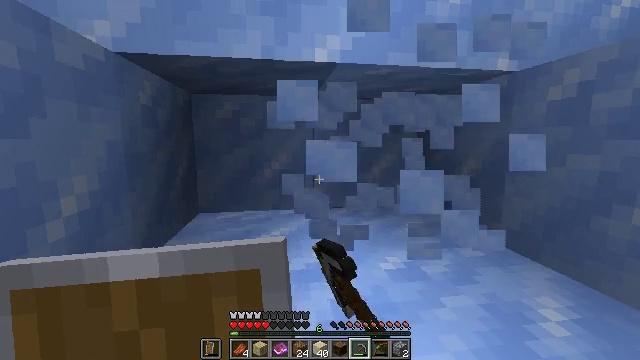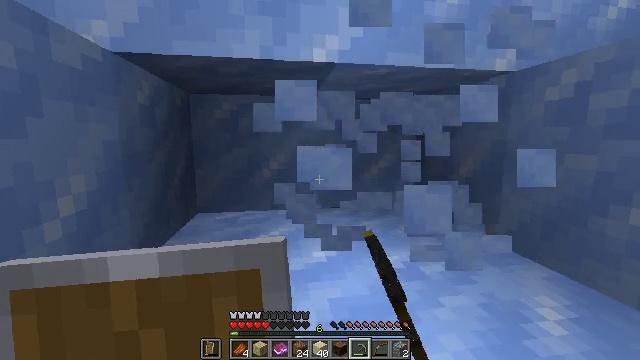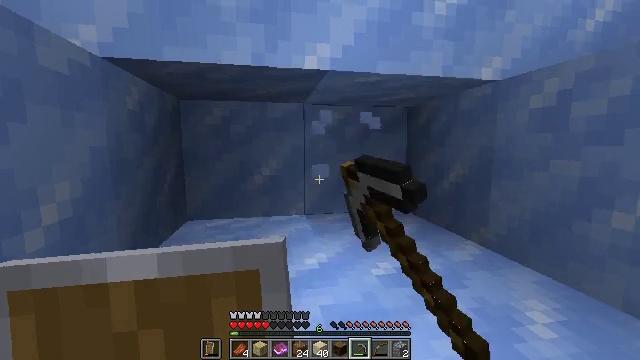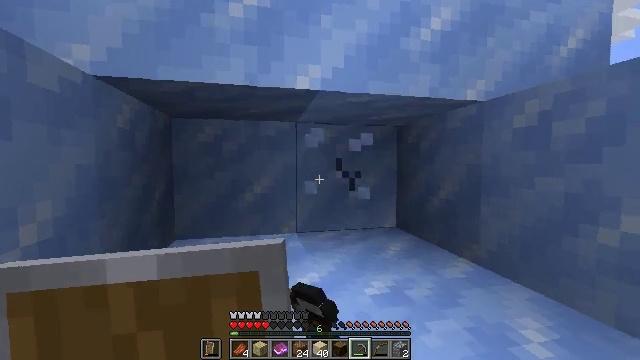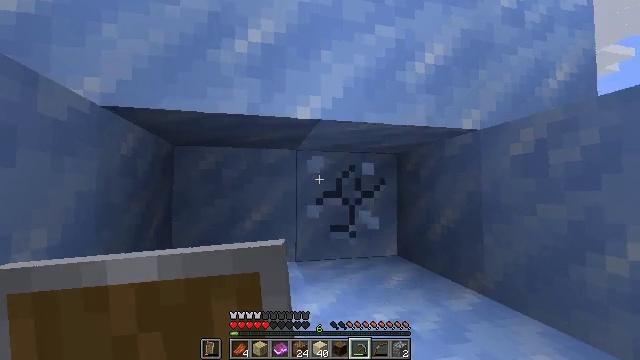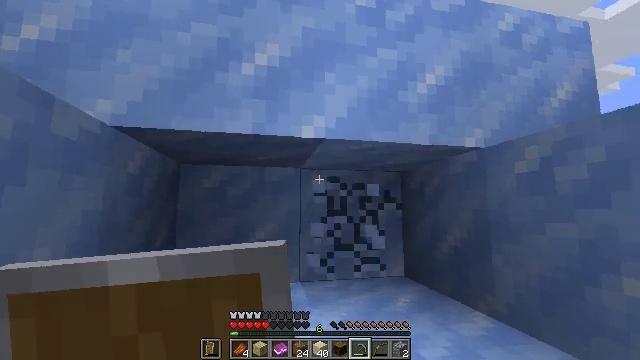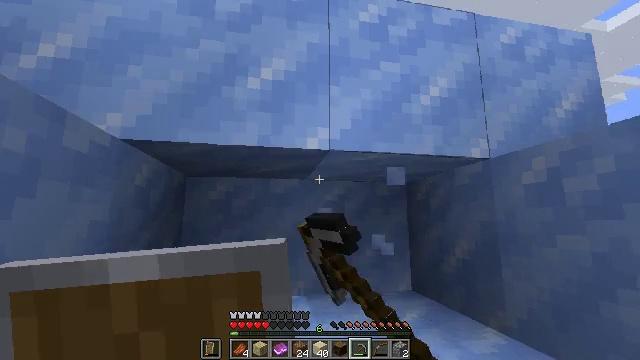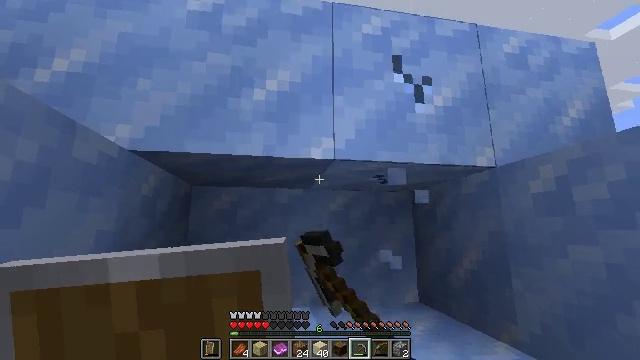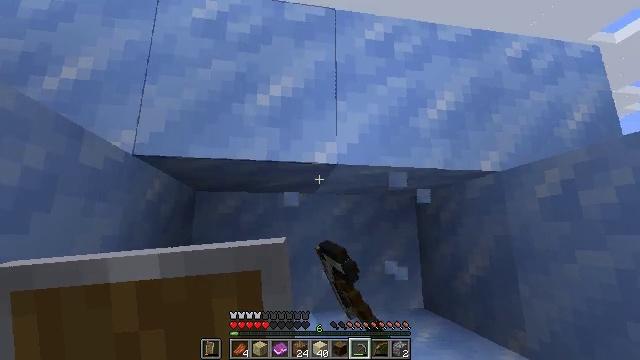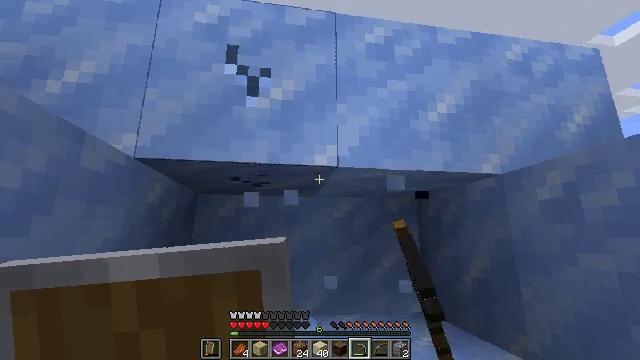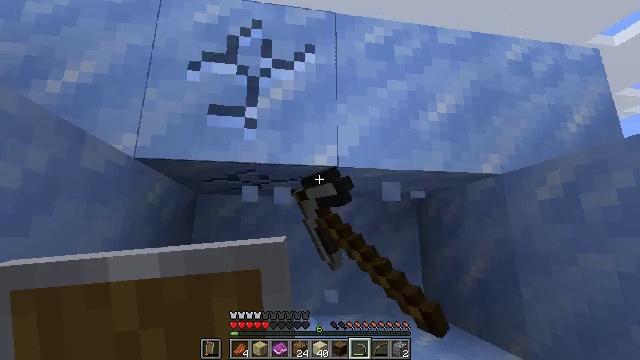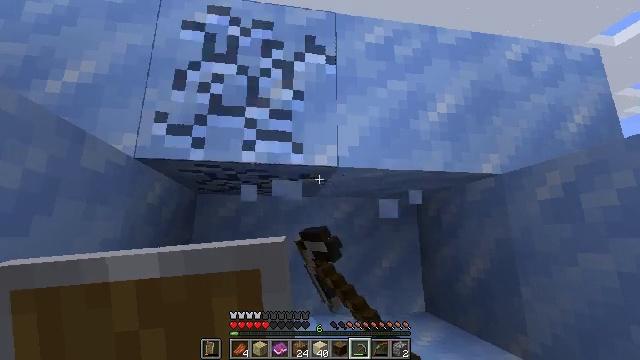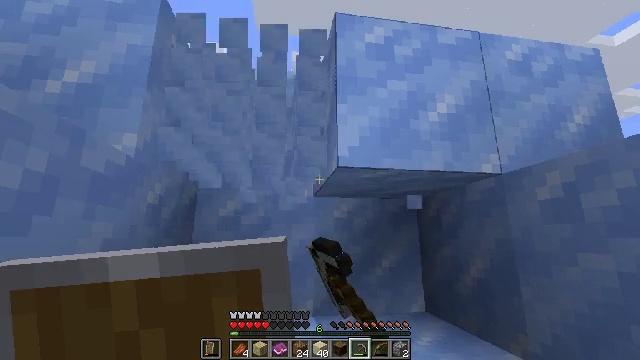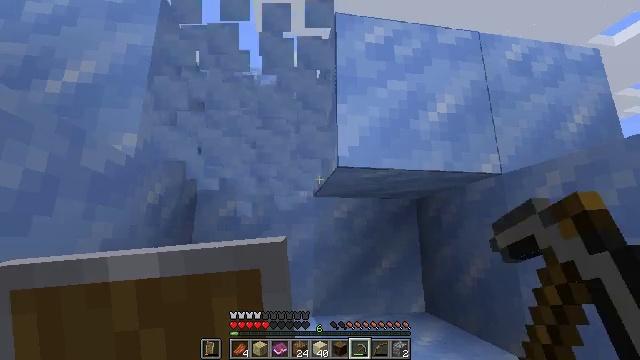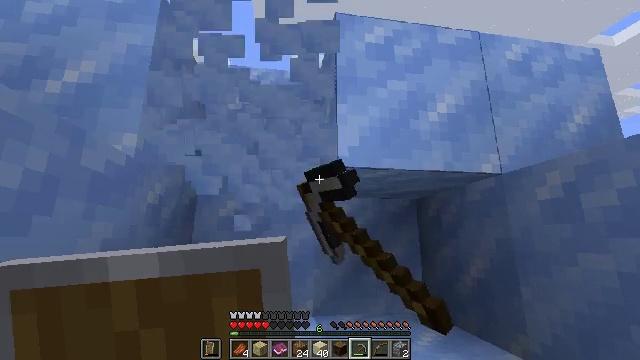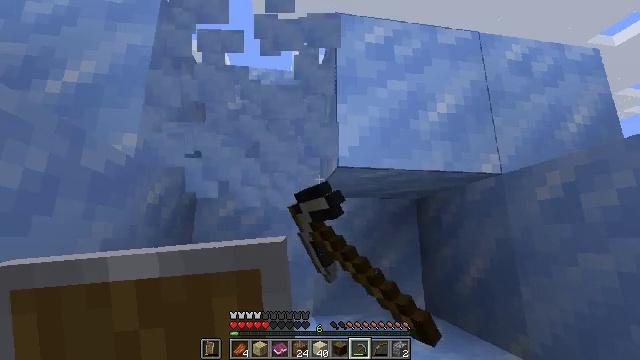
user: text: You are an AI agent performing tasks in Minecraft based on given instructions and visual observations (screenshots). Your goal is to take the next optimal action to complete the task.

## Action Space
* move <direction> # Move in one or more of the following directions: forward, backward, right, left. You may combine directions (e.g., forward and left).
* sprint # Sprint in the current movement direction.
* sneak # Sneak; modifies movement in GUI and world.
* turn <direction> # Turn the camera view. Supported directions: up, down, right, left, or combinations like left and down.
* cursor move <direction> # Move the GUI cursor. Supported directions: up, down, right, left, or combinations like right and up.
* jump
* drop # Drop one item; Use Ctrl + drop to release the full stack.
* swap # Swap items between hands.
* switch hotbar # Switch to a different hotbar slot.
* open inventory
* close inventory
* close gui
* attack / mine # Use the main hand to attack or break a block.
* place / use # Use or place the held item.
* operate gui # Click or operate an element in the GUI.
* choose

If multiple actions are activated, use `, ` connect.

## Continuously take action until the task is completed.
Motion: motion action
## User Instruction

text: Mine packed ice from icy biomes.
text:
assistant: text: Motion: attack / mine
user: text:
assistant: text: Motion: turn right and up, attack / mine
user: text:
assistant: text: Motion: turn right and up, attack / mine
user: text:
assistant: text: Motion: turn up, attack / mine
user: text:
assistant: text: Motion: turn up, attack / mine
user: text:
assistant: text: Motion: turn left and up, attack / mine
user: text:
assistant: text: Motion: turn left and up, attack / mine
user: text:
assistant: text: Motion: turn up, attack / mine
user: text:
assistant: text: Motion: attack / mine
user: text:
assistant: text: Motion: attack / mine
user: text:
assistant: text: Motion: attack / mine
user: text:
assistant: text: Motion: attack / mine
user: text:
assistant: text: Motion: attack / mine
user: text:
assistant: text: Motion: attack / mine
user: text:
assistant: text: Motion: attack / mine
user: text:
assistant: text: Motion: attack / mine
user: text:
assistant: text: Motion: attack / mine
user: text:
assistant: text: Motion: attack / mine
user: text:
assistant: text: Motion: move forward, attack / mine
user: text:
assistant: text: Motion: move forward
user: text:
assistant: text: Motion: move forward, jump
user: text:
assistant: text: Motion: move forward, jump
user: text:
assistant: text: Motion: move forward, jump
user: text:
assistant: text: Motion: move forward, jump
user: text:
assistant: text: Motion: move forward, jump
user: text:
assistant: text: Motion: move forward, jump
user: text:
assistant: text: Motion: move forward, turn right
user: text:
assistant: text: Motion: move forward, turn right
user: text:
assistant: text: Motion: turn right and down
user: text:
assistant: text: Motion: turn right and down